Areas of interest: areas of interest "Futian Checkpoint"
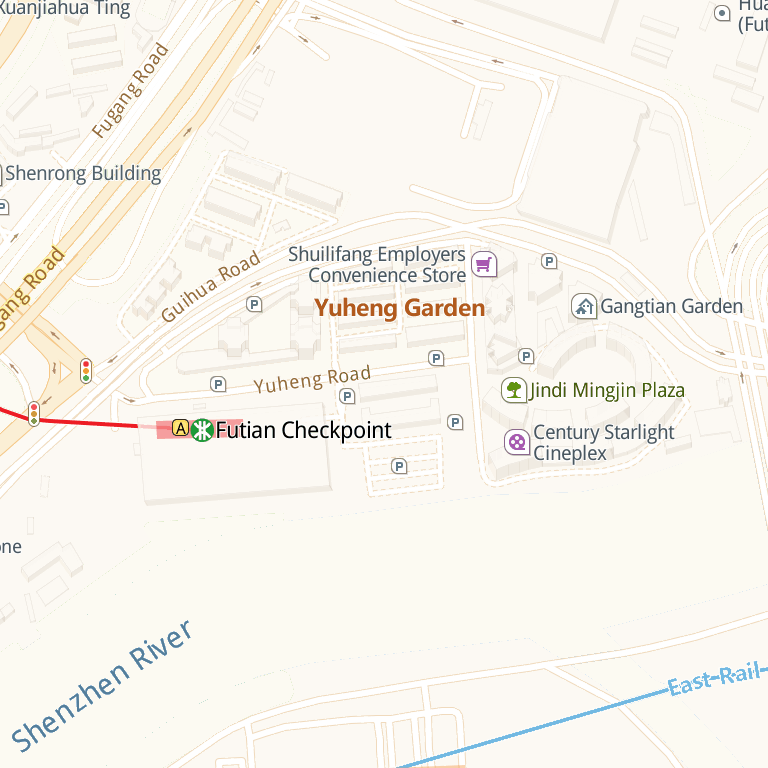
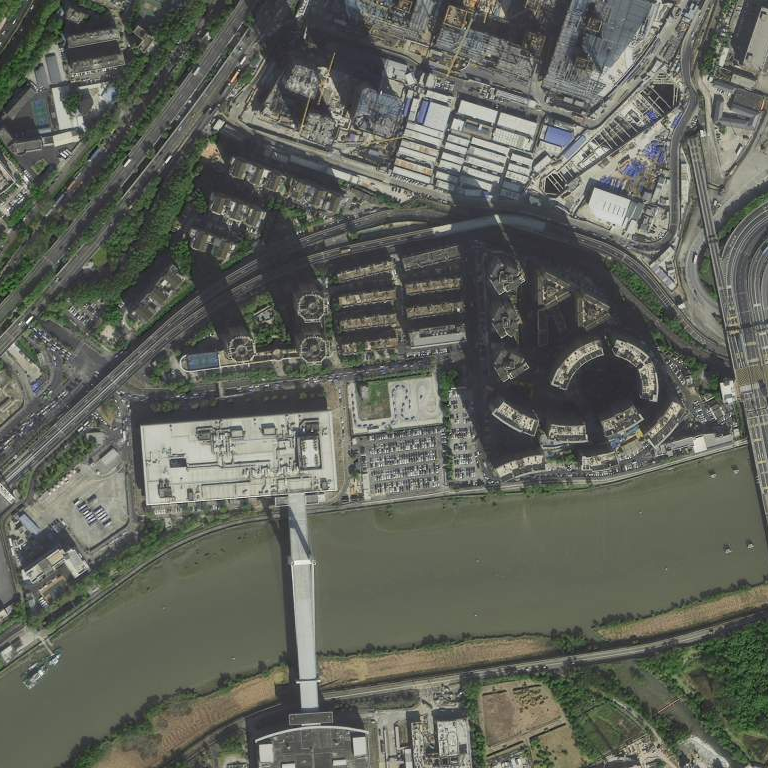